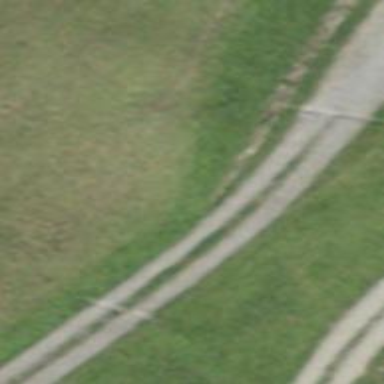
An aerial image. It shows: Track with grade 2 tracktype.